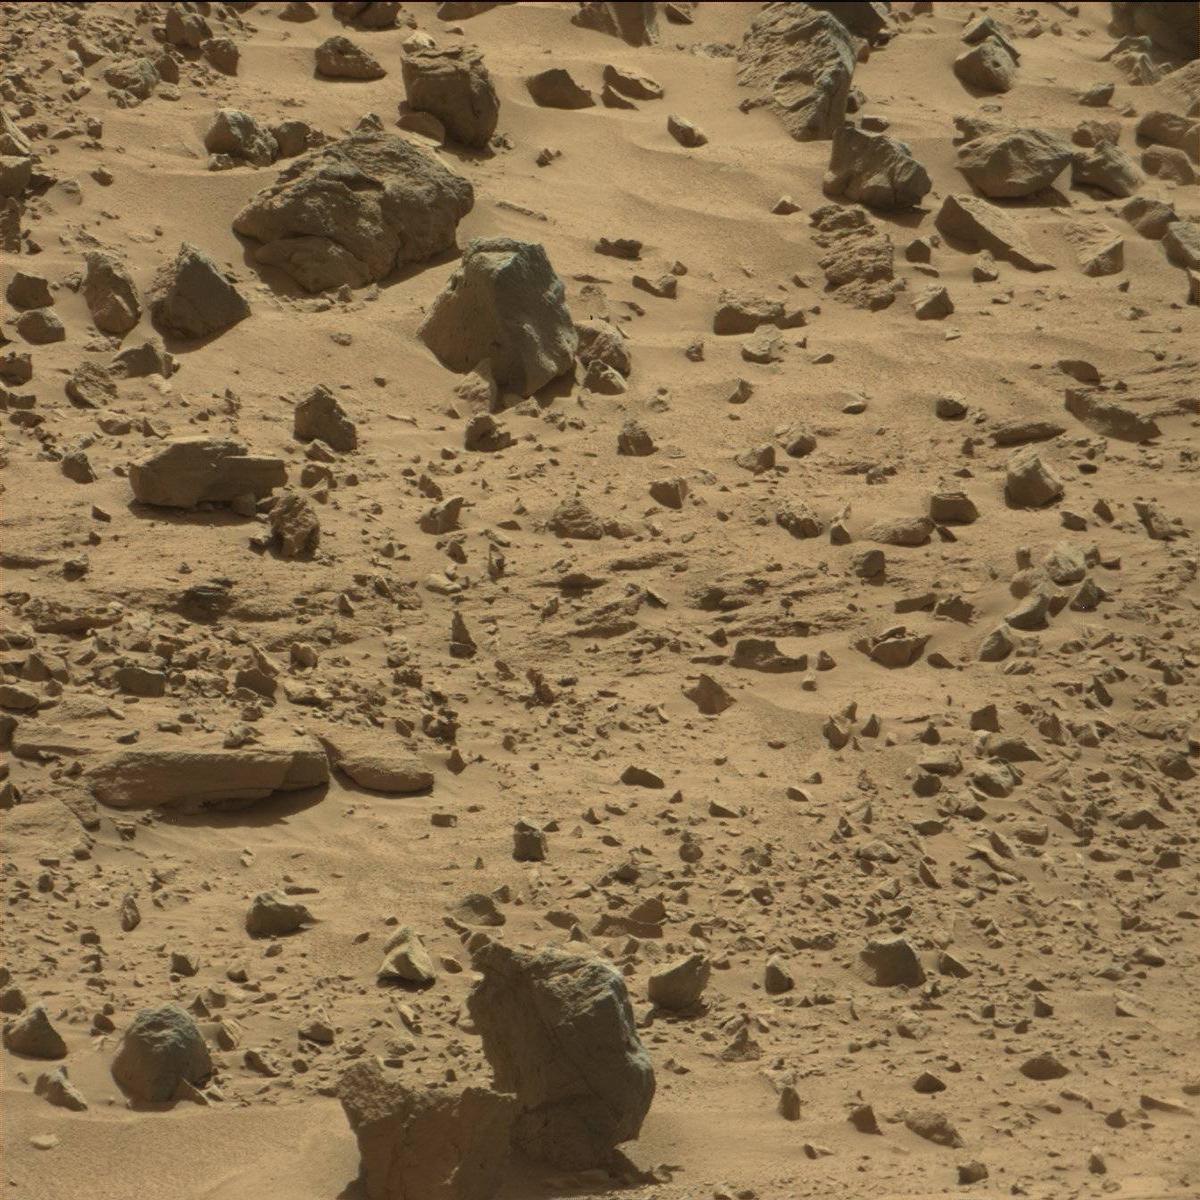
Terrain classes present: Bedrock, Rock, Sand / Soil